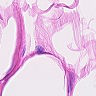
Metastatic tissue present: no